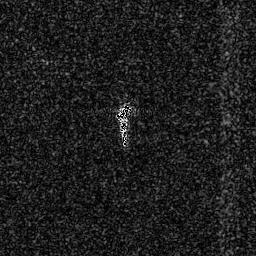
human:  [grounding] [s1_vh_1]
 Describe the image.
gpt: In the satellite image, there is  <ref>1 small ship </ref> <box>[[44, 39, 51, 51, 0]]</box> located at center.